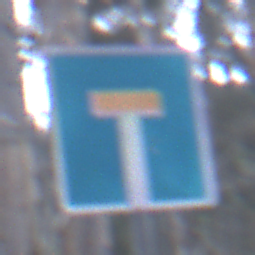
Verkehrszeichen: Sackgasse
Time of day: MorningAfternoon
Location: Outdoor (Nature)
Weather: Overcast
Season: Winter
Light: Natural